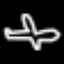
Label: airplane